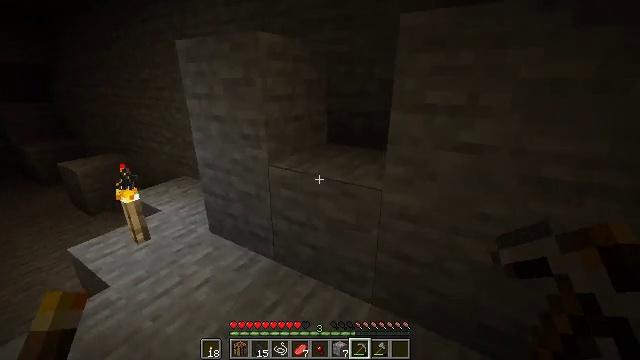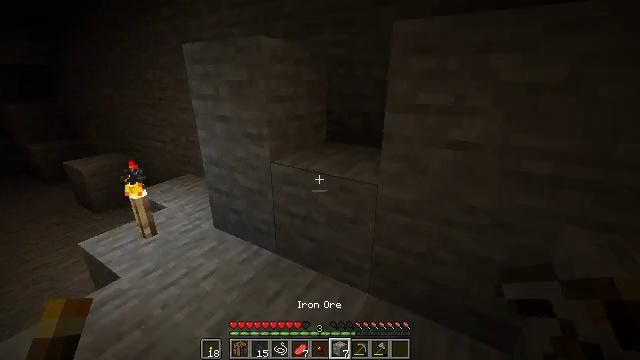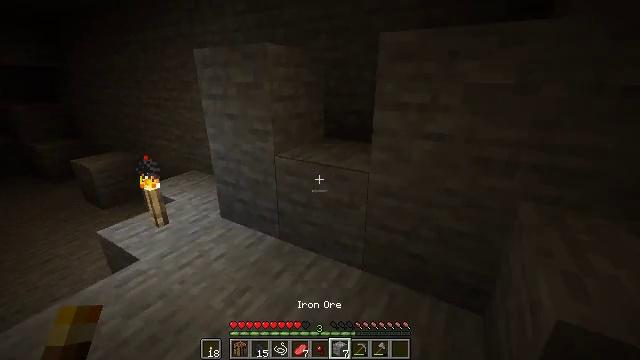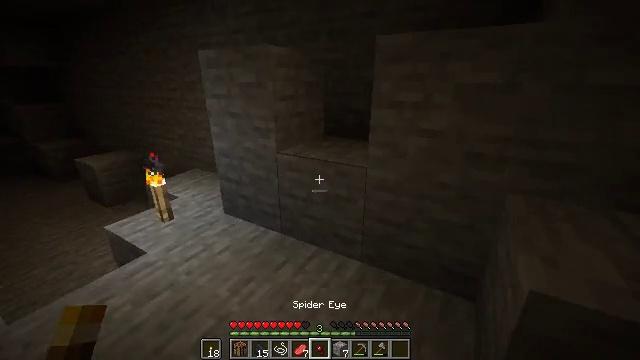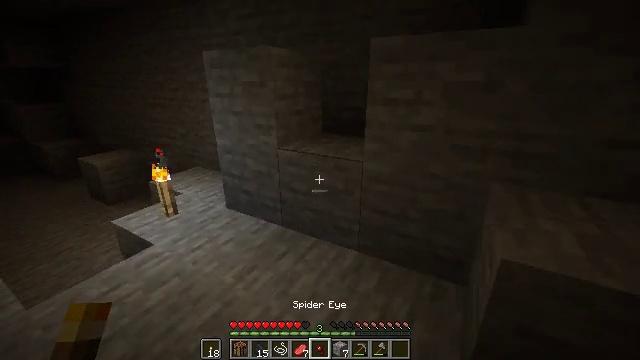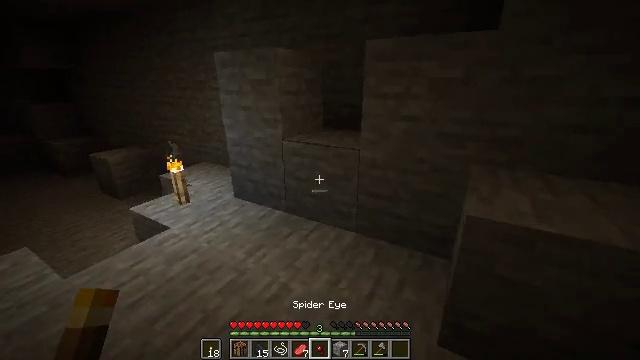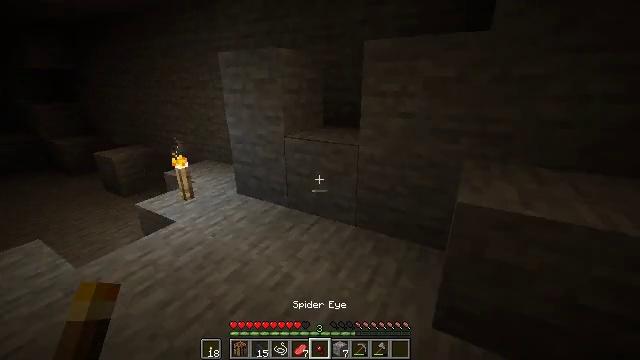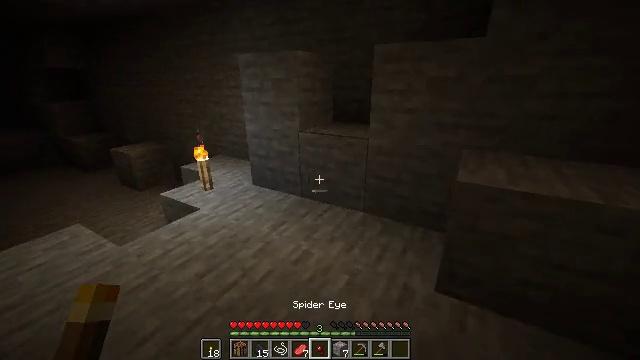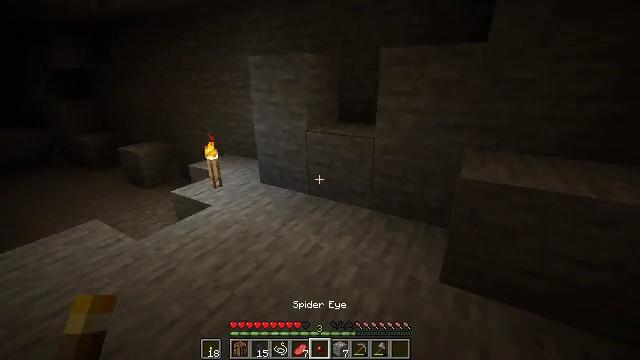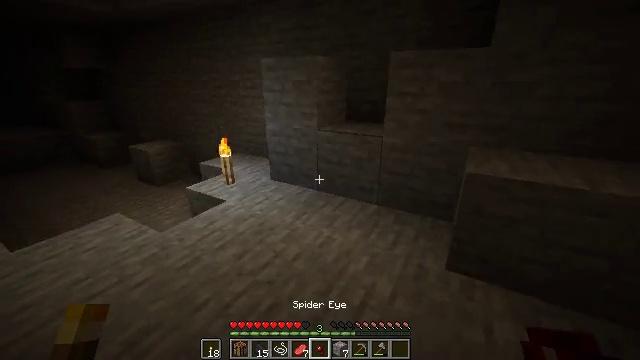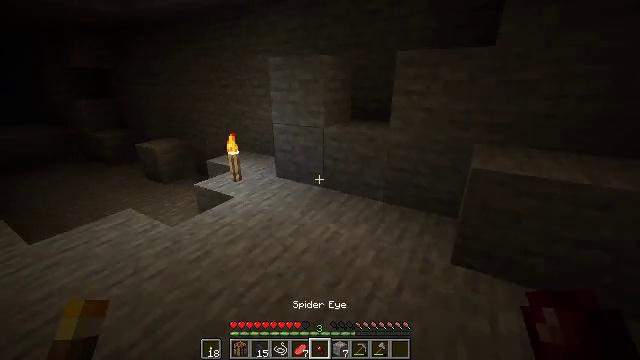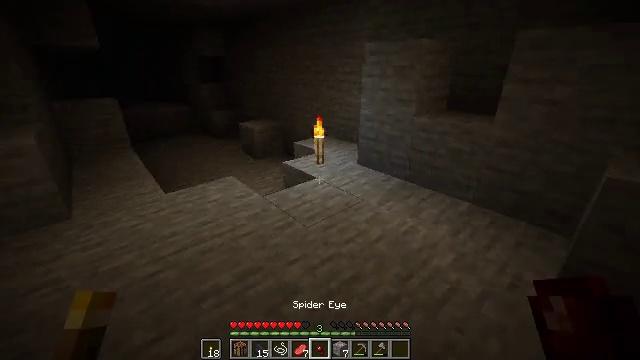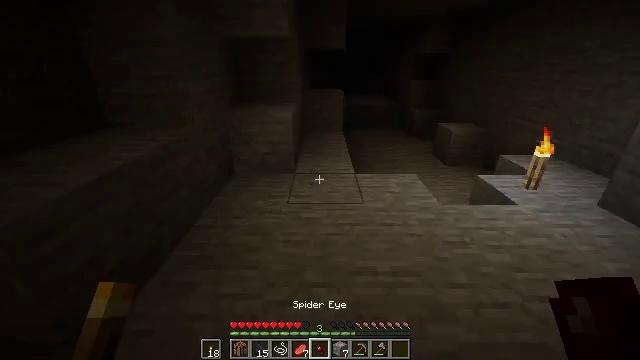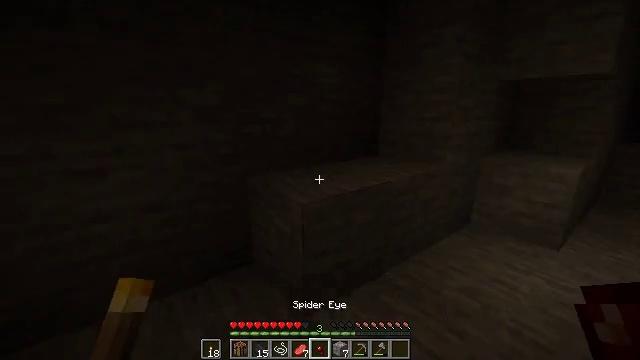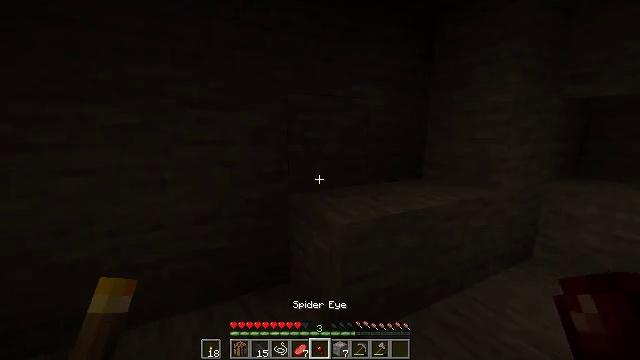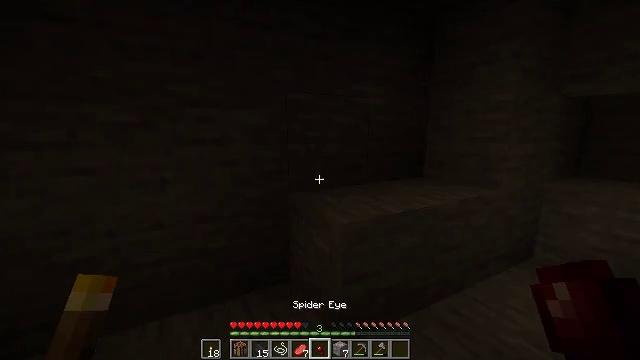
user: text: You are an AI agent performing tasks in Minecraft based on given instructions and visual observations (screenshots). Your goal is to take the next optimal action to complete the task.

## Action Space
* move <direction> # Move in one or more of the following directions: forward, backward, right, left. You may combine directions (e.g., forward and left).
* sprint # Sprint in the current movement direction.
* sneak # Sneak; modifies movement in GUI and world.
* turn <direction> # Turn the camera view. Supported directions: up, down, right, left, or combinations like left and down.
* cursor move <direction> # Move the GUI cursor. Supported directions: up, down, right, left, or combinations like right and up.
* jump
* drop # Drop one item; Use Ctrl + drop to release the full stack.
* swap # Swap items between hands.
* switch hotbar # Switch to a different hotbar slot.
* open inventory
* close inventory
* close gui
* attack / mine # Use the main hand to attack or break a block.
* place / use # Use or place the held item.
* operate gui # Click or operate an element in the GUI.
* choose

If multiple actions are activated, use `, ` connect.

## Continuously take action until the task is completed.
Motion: motion action
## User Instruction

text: Remove a spider eye from the inventory.
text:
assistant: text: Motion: move back
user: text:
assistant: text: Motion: move back
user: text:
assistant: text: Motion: move back
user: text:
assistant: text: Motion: move back
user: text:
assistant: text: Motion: move back
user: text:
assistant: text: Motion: move back and move left
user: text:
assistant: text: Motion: move back and move left
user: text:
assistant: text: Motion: move back and move left
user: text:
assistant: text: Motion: move back and move left
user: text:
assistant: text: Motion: no_op
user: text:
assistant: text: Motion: turn left and down
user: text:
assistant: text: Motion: turn left
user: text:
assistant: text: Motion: turn left and up
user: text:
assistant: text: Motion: turn left and up
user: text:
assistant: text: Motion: no_op
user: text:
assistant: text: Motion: no_op
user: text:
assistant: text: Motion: no_op
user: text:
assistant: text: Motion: no_op
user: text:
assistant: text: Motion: turn right
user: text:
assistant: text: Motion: turn left
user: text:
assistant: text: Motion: turn left and up
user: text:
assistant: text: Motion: turn right and up
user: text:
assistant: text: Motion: turn right and up
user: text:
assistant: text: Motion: move forward, turn right and up
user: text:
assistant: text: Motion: move forward, turn right and up
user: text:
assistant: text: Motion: move forward, turn left and up, drop
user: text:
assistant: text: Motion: drop
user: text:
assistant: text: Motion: drop
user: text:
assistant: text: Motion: no_op
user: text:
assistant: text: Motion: turn right and down